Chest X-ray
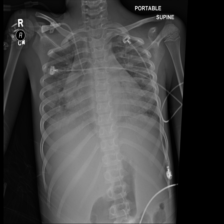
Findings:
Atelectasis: negative
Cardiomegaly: negative
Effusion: positive
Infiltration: positive
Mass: negative
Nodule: negative
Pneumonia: negative
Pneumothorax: negative
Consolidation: negative
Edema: negative
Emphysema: negative
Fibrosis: negative
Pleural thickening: negative
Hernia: negative